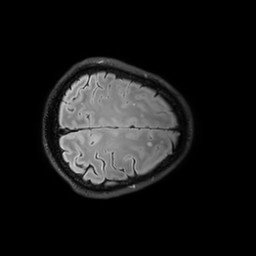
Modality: FLAIR
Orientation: axial
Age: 52
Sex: male
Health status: ill
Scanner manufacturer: philips
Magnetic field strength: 3 T
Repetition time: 4.8 s
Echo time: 0.3027 s